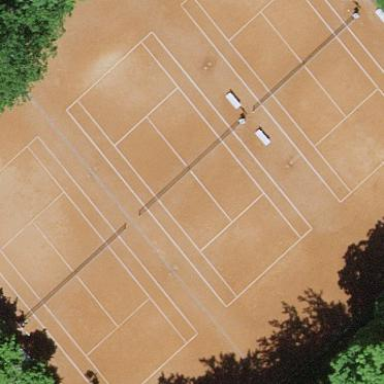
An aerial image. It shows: Sports centre with focus on tennis.